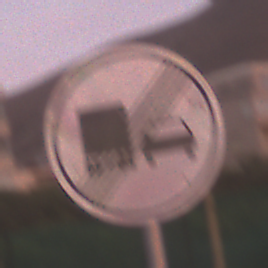
Verkehrszeichen: EndeUeberholverbotKraftfahrzeuge
Umgebung: Outdoor, Urban
Tageszeit: SunriseSunset
Wetter: PartlyCloudy
Licht: Natural
Jahreszeit: NotSpecified
Kontrast: MediumContrast